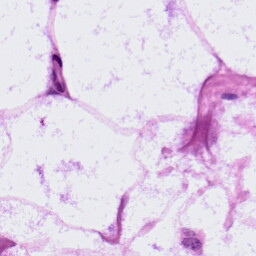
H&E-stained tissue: LymphNode